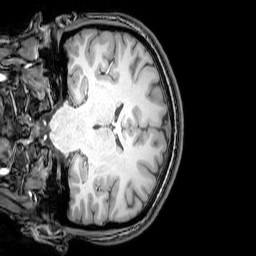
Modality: T1w
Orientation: coronal
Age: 22
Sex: female
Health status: healthy
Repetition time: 0.081 s
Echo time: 0.037 s